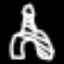
Label: The Eiffel Tower